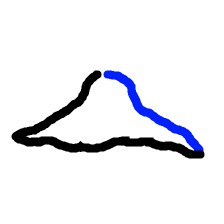
Shape: triangle